Field crop: maize
Growth stage: 2
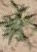
Species: atriplex